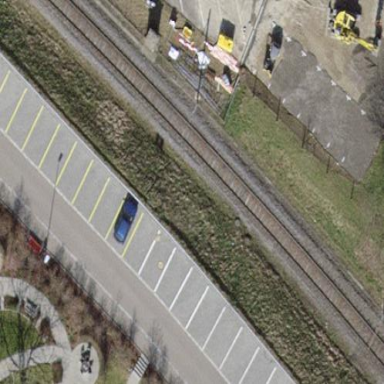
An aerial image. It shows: Parking lane with asphalt surface.